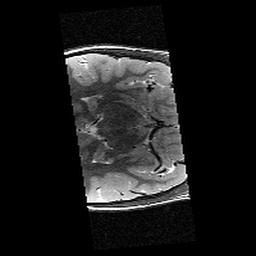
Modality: T2w
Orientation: axial
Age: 12
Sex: female
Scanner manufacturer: siemens
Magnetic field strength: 3 T
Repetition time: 9.23 s
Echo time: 0.067 s